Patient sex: M
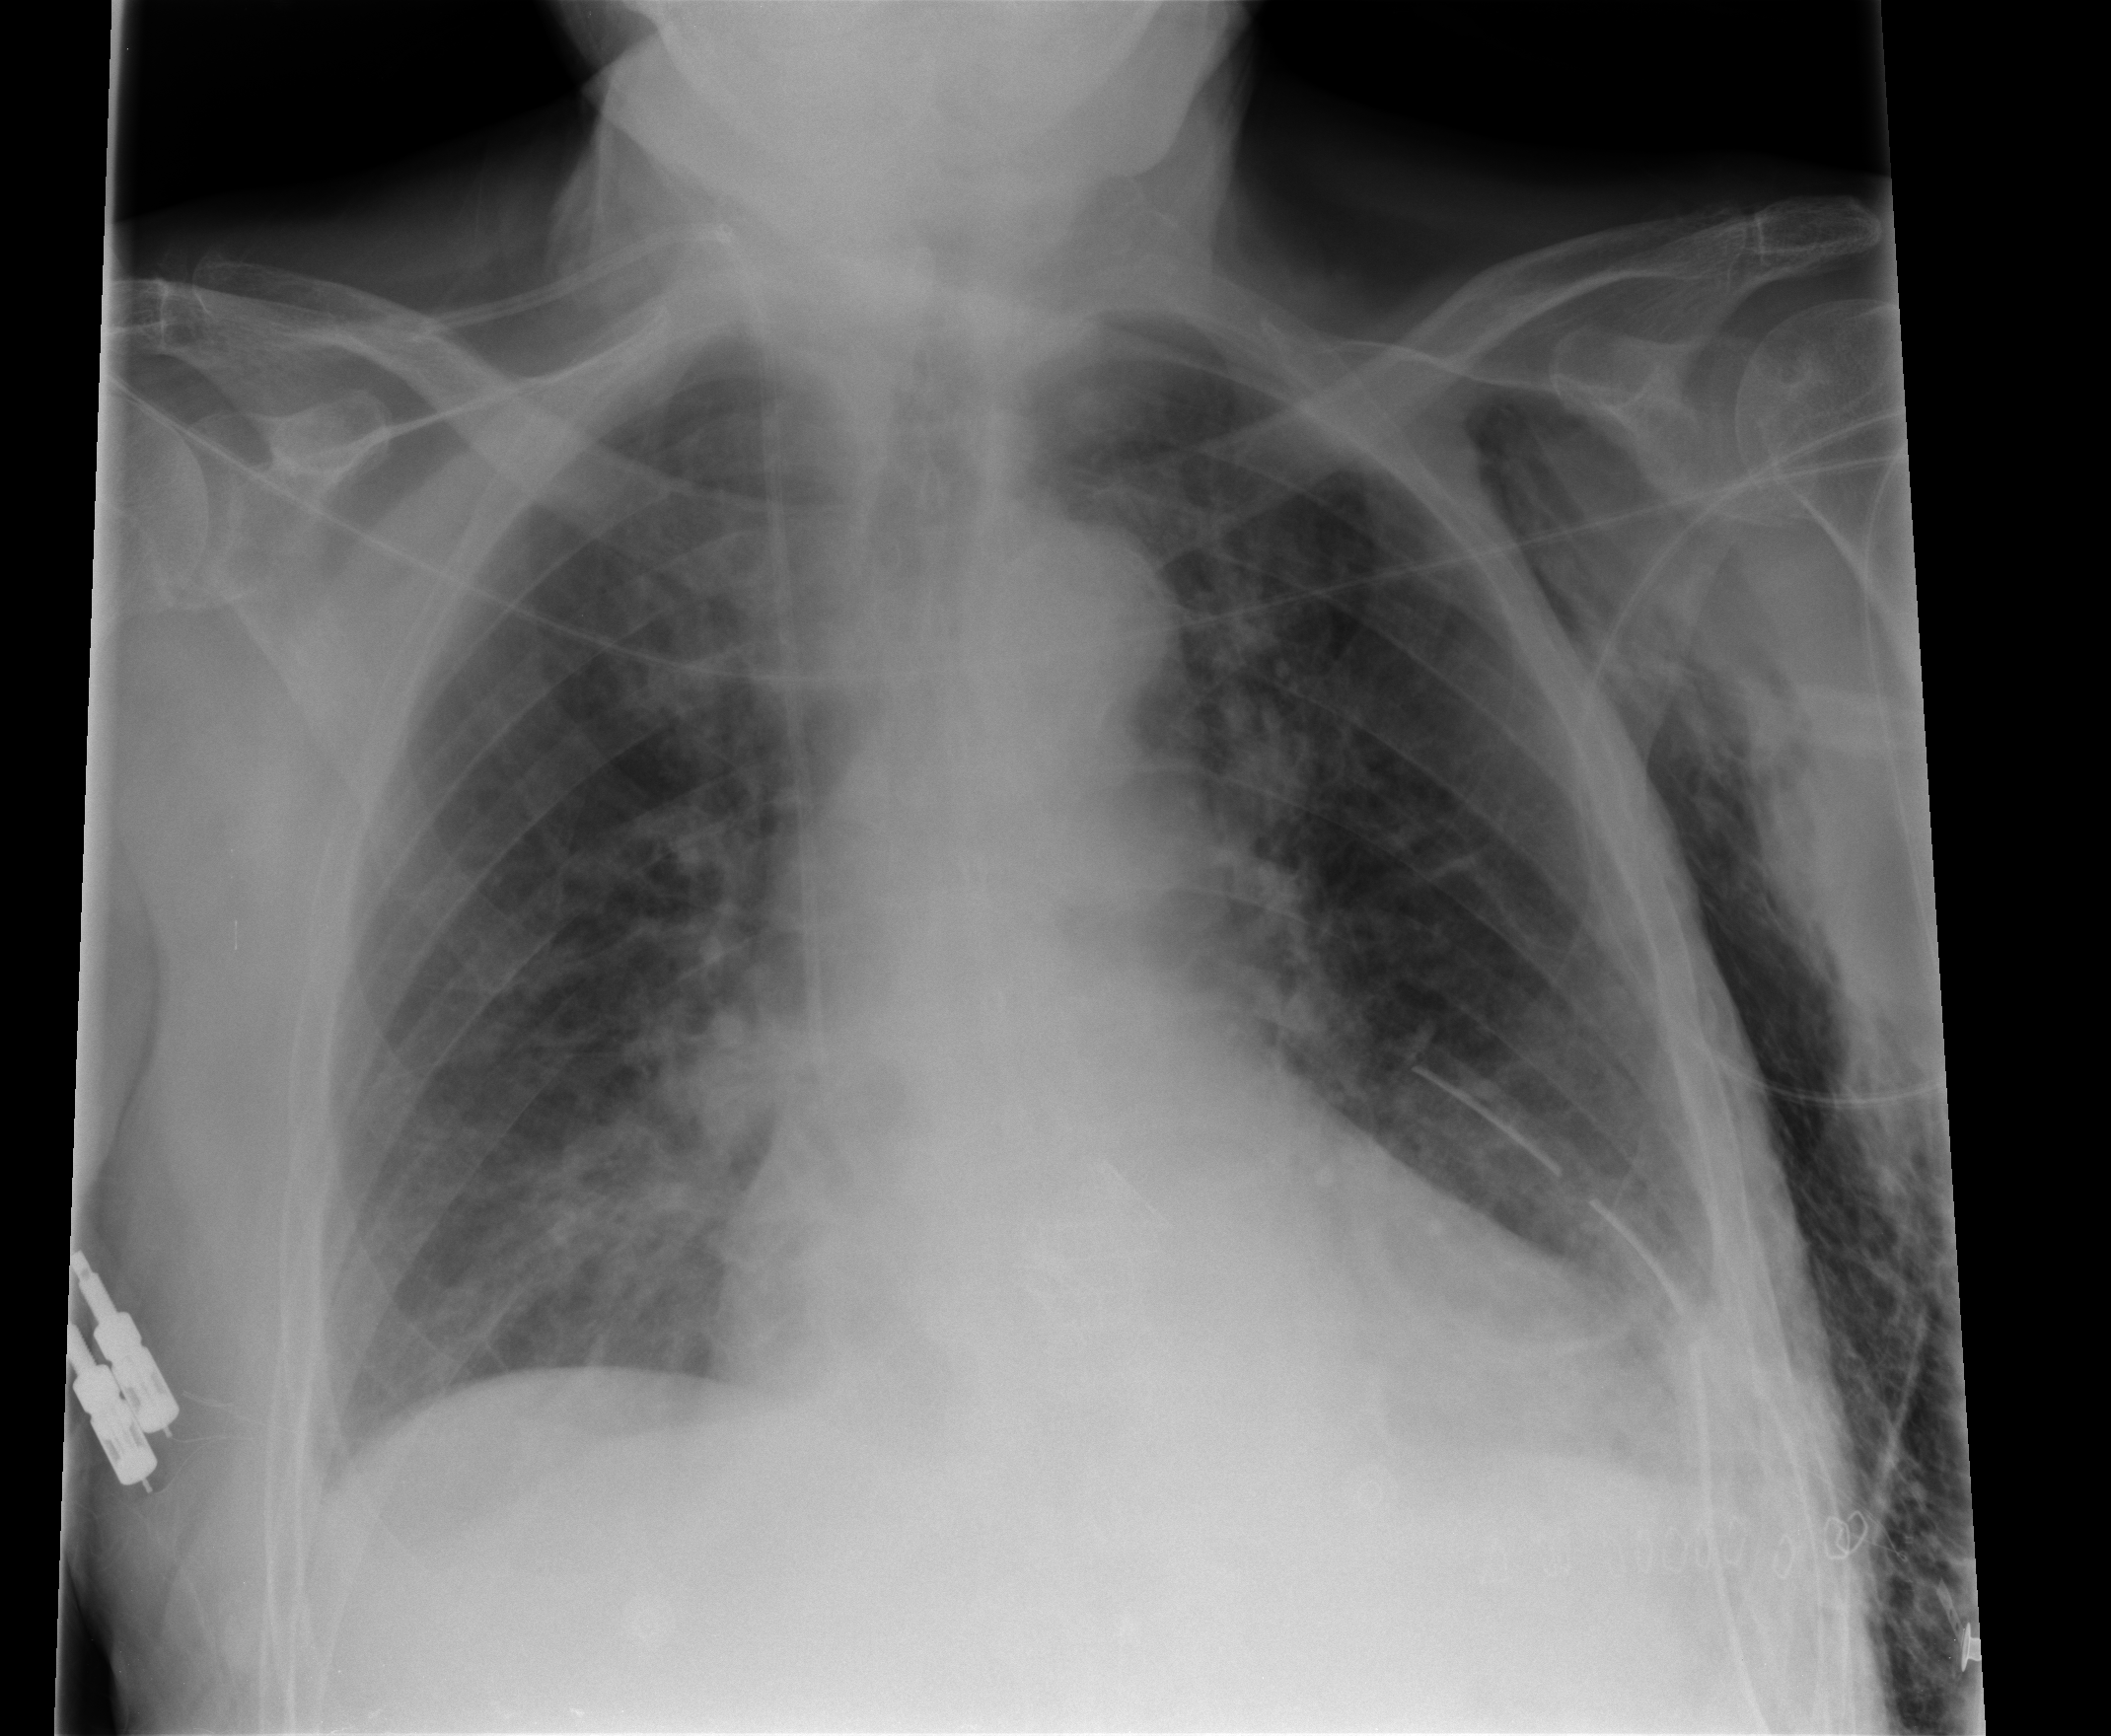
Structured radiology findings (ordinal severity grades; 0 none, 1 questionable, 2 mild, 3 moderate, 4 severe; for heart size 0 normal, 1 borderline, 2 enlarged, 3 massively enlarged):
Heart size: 2
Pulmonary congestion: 2
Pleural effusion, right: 0
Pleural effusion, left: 0
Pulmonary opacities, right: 2
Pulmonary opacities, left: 2
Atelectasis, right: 2
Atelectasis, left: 2